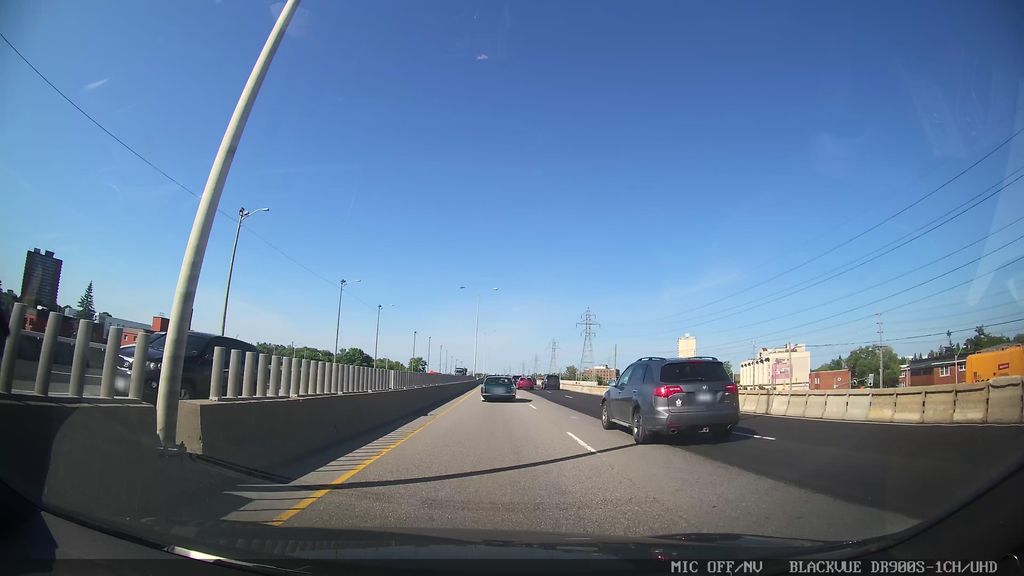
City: ottawa-gatineau